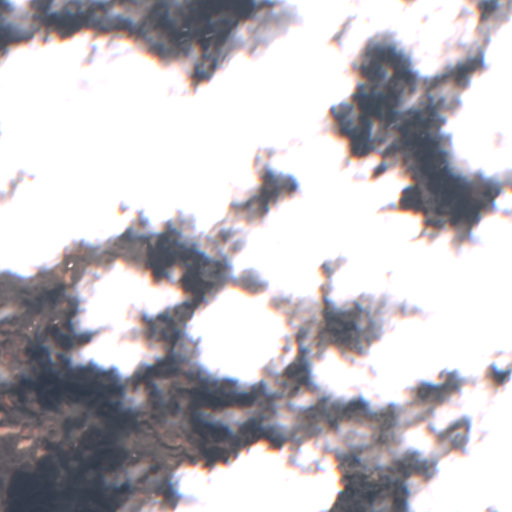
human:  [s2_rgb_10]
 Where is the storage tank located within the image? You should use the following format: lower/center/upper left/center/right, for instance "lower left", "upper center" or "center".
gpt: The storage tank is located in the upper right of the image.
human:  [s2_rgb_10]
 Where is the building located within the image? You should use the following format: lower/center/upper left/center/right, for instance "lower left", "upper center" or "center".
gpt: The building is located in the upper right of the image.
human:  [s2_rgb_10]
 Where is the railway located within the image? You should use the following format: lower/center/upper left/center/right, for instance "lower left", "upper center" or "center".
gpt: The railway is located in the upper of the image.
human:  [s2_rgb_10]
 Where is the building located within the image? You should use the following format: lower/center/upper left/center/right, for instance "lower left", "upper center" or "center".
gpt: The building is located in the upper right of the image.
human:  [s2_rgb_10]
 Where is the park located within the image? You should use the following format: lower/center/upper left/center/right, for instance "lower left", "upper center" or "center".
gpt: There is no park in the image.